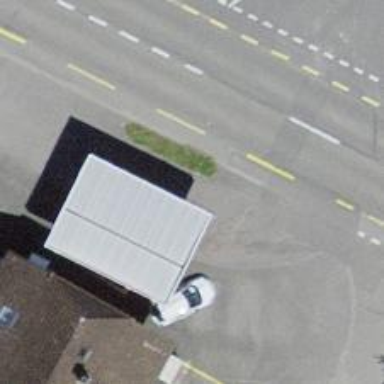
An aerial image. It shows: Fuel station.